Field crop: maize
Growth stage: 2
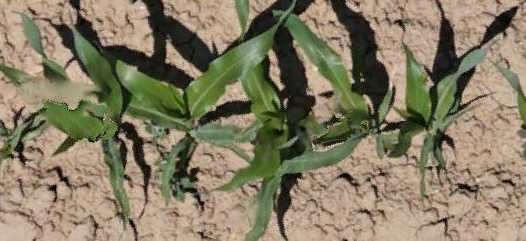
Species: maize